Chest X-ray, AP view. Patient: 34 years old, sex F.
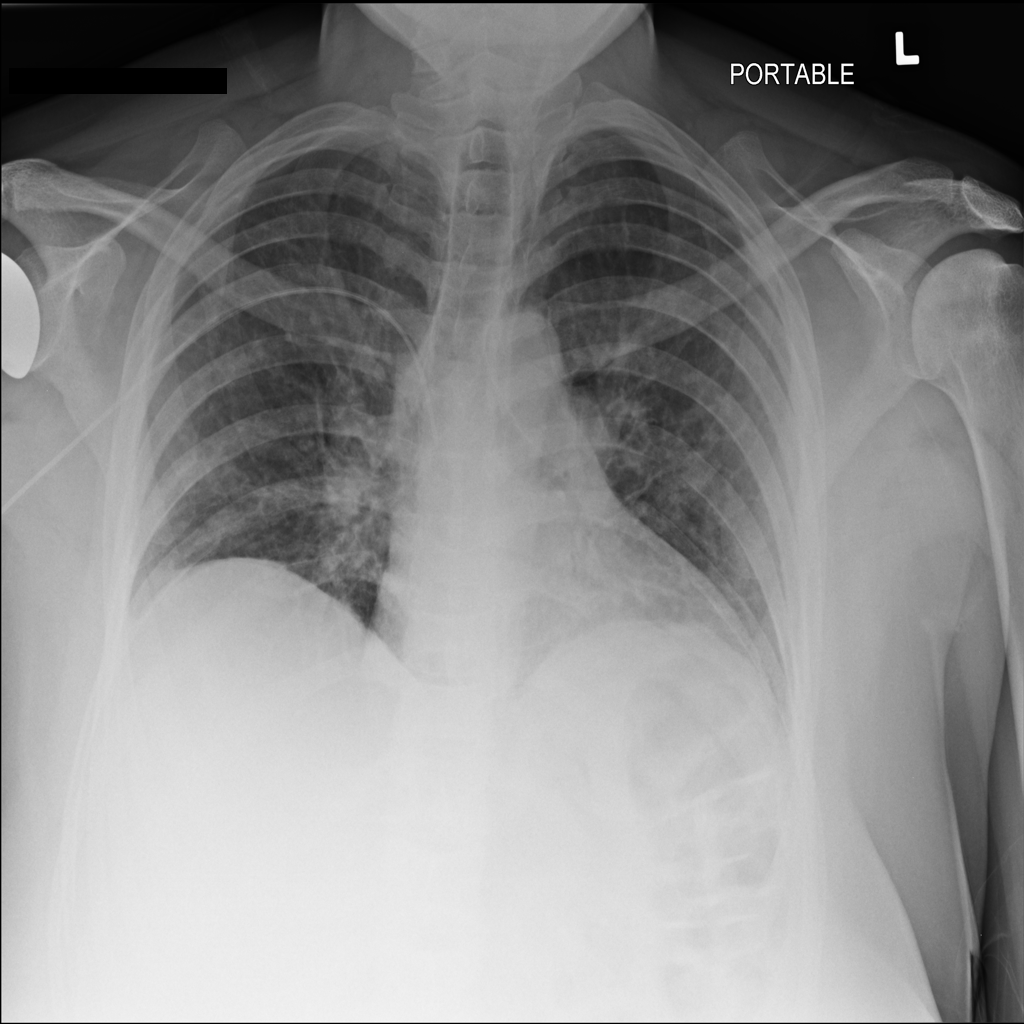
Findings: No Finding